Question: Why is it, then the keyboard appear, just if I clicked in the right part of the UITextField?
cellForRowAtIndexPath:
'''
EditableCell* cell = [[EditableCell alloc] initWithStyle:UITableViewCellStyleValue1 reuseIdentifier:CellIdentifier];
cell.reportViewController = self;
cell.selectionStyle = UITableViewCellSelectionStyleNone;
cell.textLabel.text = item.text;
UITextField *textfield = [[UITextField alloc] initWithFrame:CGRectZero];
textfield.text = item.var.value;
textfield.tag = 1;
textfield.font = [UIFont fontWithName:@"Helvetica" size:16];
textfield.textColor = [UIColor colorWithRed:0.22 green:0.33 blue:0.53 alpha:1];
textfield.delegate = cell;
[cell.contentView addSubview:textfield];
return cell;
'''
layoutSubviews:
'''
UITextField* textfield = (UITextField *)[self viewWithTag:1];
textfield.frame = CGRectMake(self.textLabel.frame.origin.x+self.textLabel.frame.size.width+10,
self.textLabel.frame.origin.y,
tableView.frame.size.width-(self.textLabel.frame.origin.x+self.textLabel.frame.size.width)-20,
self.textLabel.frame.size.height);
'''
views structure with the 'Color Blended Layers'

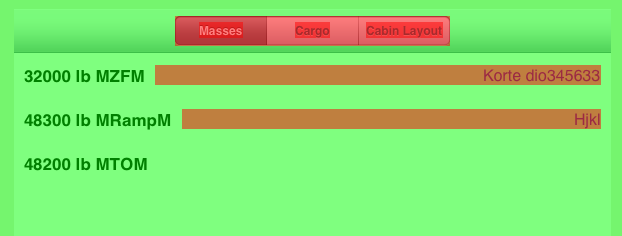
Answer: Is something else (Other UI item) covering the left side of your UITextField?
You can use the simulator with the 'Color Blended Layers' feature to show if there is anything ontop of your UITextField